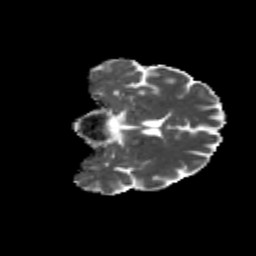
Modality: MD
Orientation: coronal
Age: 54
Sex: male
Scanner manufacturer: siemens
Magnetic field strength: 3 T
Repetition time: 4.71 s
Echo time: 0.0906 s